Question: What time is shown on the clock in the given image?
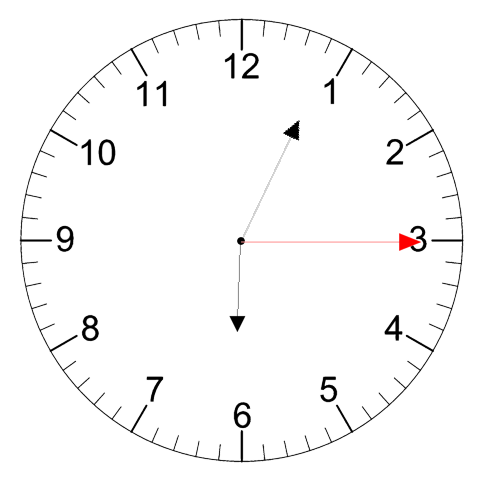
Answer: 06:04:15